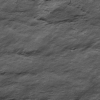
Label: not_dusty